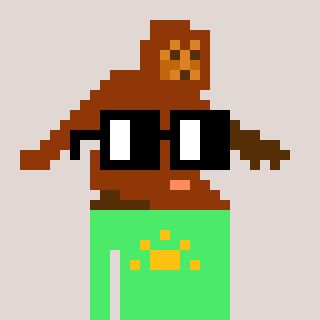
a pixel art character with square black glasses, a bigfoot-shaped head and a teal-colored body on a warm background